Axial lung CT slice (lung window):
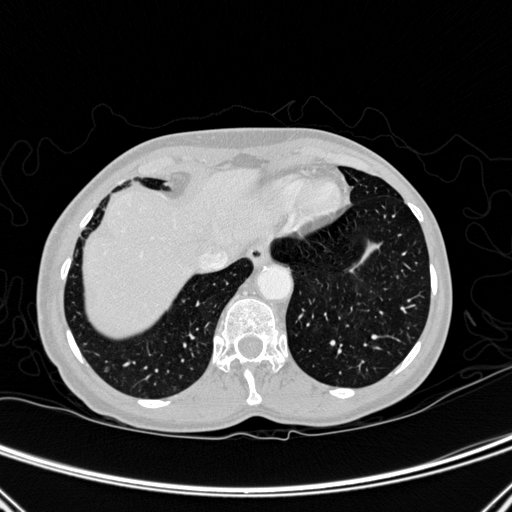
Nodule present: no